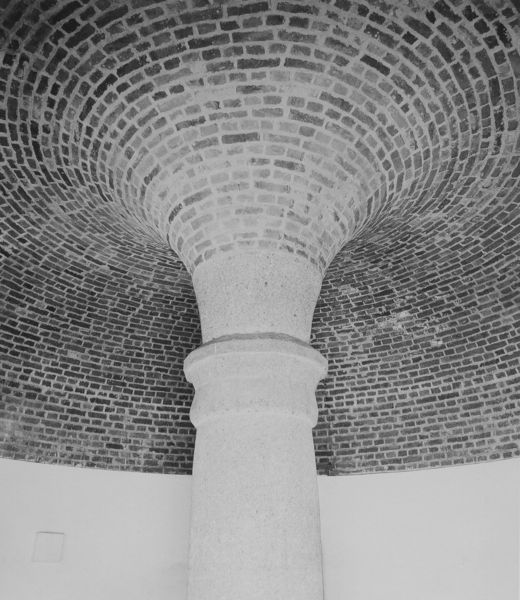
Titel: Säule aus der Garnisonkirche, Frauenstraße, Ulm
Künstler: Theodor Fischer
Standort: Ulm
Institution: Garnisonkirche
Schlagwörter: dunkel, kämpfer, schatten, weiß, ausschnitt, grau, hell, licht, mitte, pfeiler, raum, schwarz, säule, säulen, gebäude, muster, wand, architektur, rahmen, sockel, stein, steine, boden, decke, kreis, rund, bogen, perspektive, mauer, ziegel, backstein, kuppel, detail, symmetrie, glanz, foto, fotografie, photographie, bögen, kante, fugen, keller, stütze, gewölbe, mauerwerk, symmetrisch, schwarz weiss, kreise, manschette, mosaik, kapitell, photo, reihen, sims, ziegelsteine, klinker, verputzt, dunkels, sandstein, untersicht, ionisch, zentral, tempel, fresko, trichter, basis, kreisförmig, fotographie, schaft, streben, glasur, schalter, aufnahme, kapitel, tonne, backsteine, bauwerk, gewölbt, pilz, abakus, tonnengewölbe, zentralraum, gemauert, rundraum, decken, kellergewölbe, lichtschalter, teine, unverputzt, deckenfresko, trompe, trichterförmig, rundpfeiler, freistehend, kreos, mauerziegel, mittelstütze, rundstütze, sichtziegel, steinbogen, säuke, mörtel, fontane, trichterform, gemauertes gewölbe, rotationssymmetrisch